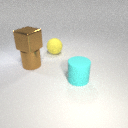
large brown metal cube above large brown metal cylinder